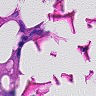
Metastatic tissue present: yes